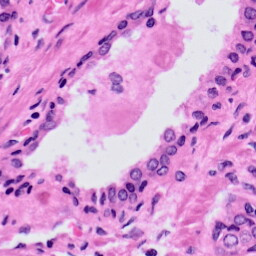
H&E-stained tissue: Prostate